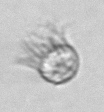
Label: Ciliophora